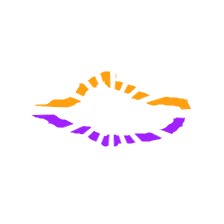
Shape: rhombus